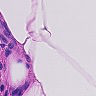
Metastatic tissue present: no